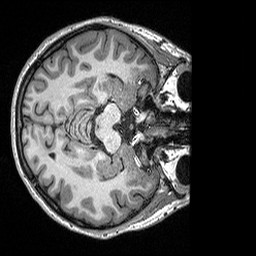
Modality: T1w
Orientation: axial
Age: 18
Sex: female
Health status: healthy
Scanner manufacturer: siemens
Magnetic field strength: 3 T
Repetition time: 2.3 s
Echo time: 0.00298 s